Aerial crown-view tile of a tropical tree (Barro Colorado Island, Panama), acquired 20241014:
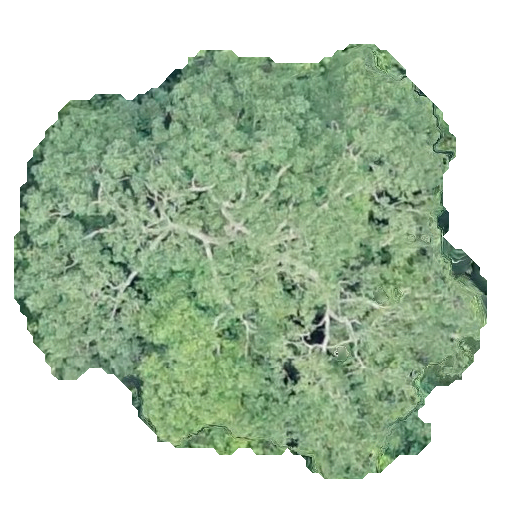
Species: Astronium graveolens
GBIF accepted scientific name: Astronium graveolens
Crown area: 236.038 m²